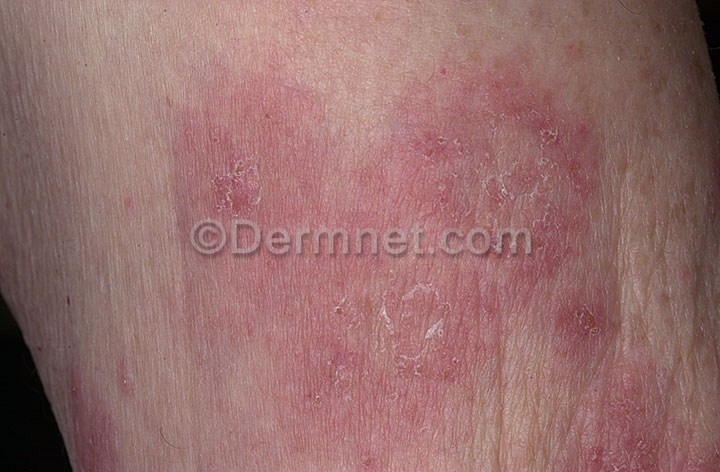
Disease: Psoriasis pictures Lichen Planus and related diseases